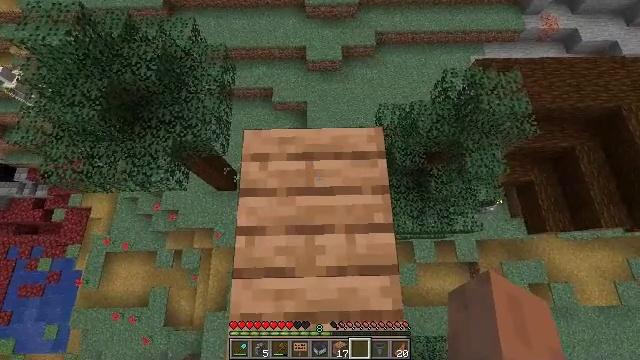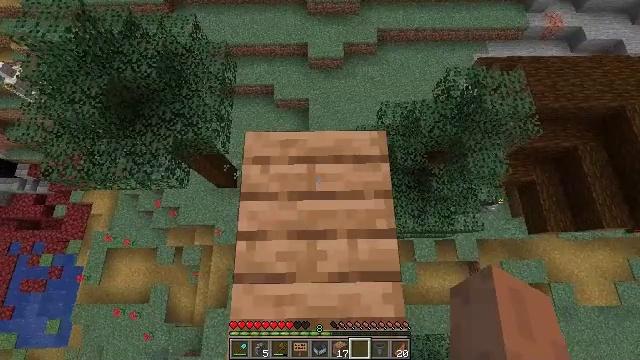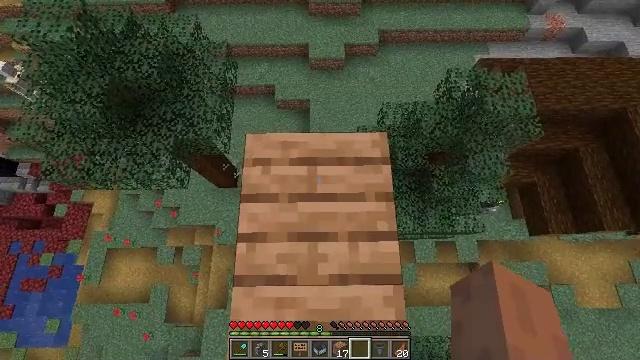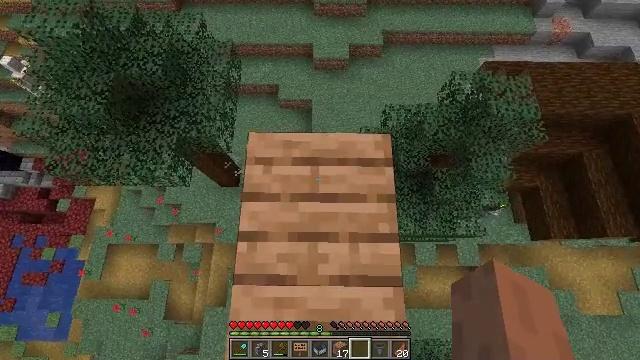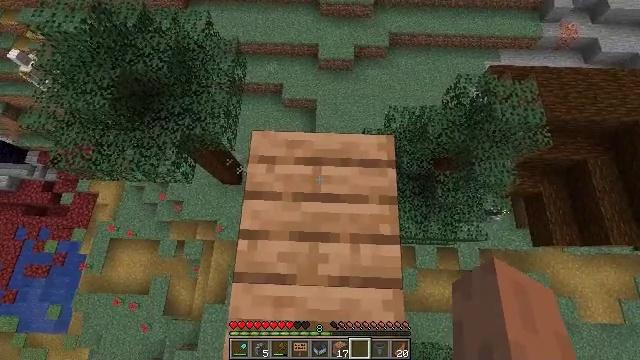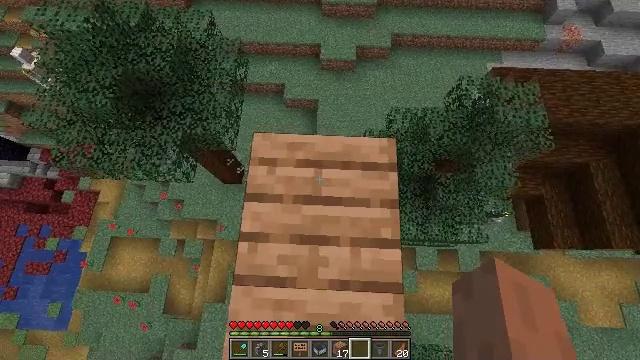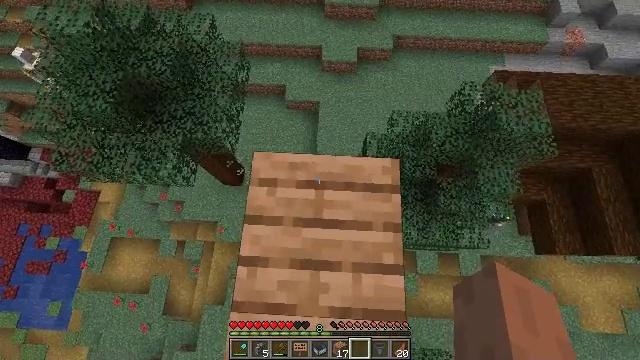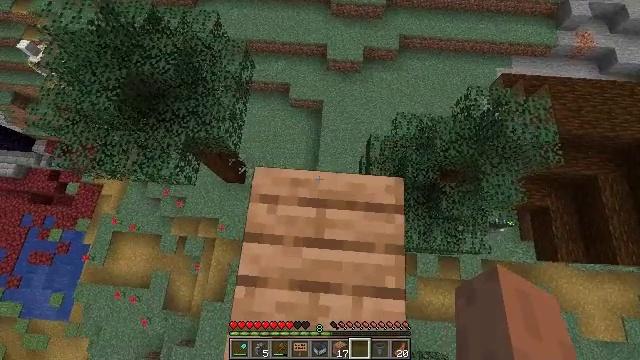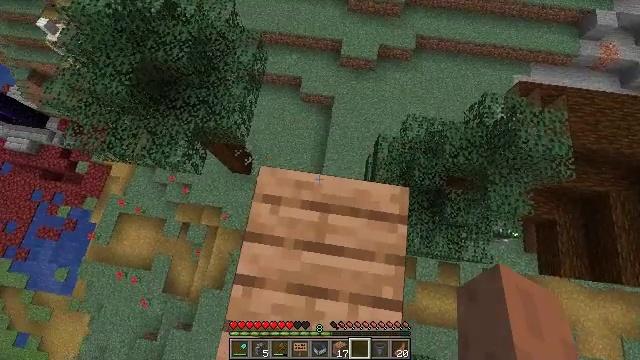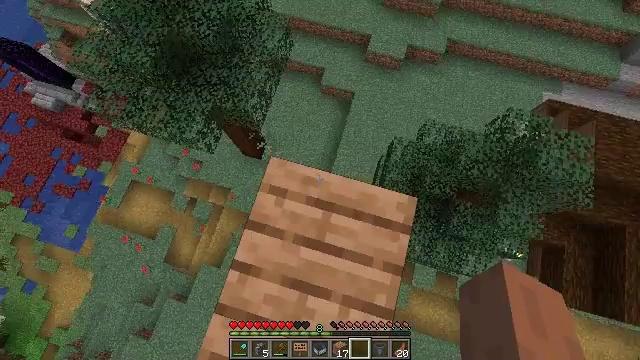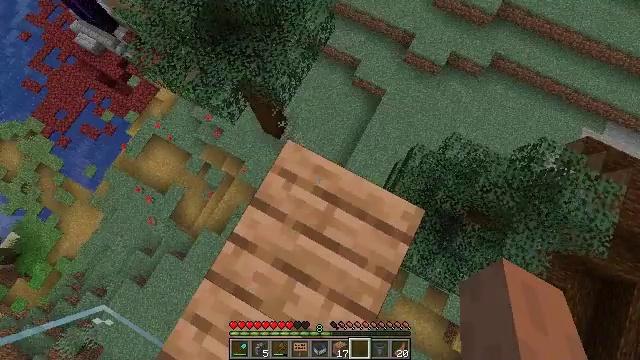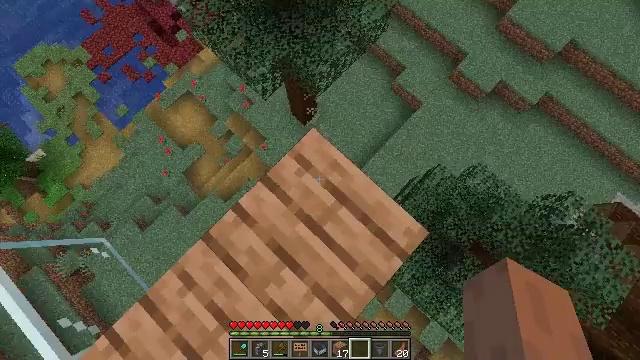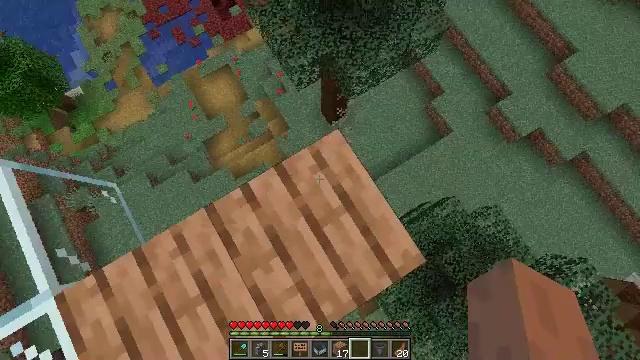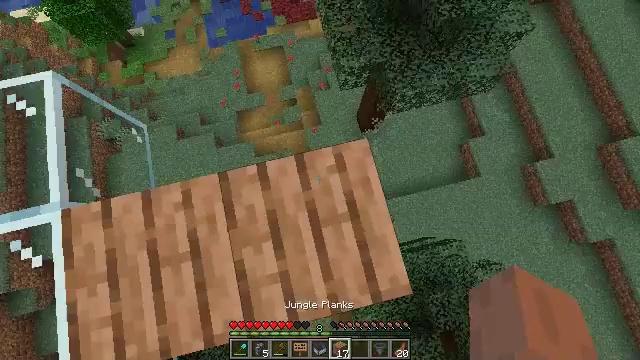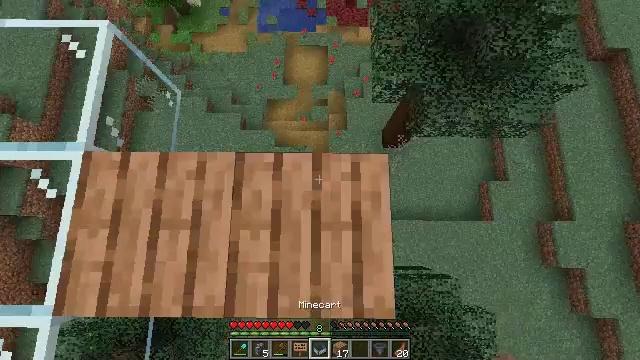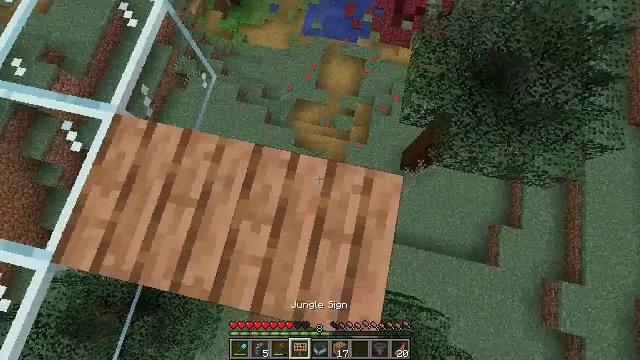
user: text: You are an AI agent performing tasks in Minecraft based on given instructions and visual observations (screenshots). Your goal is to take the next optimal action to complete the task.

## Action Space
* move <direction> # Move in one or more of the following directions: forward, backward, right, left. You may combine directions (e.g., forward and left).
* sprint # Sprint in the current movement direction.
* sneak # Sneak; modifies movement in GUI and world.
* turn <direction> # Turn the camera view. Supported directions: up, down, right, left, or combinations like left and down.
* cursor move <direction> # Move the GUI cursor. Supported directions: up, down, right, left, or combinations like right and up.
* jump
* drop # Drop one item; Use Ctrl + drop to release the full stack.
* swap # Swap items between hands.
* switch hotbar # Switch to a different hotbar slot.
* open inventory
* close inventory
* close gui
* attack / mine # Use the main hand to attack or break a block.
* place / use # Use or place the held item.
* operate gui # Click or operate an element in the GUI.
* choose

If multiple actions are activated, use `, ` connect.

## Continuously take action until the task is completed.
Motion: motion action
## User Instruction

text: Harvest jungle planks from a wall or floor.
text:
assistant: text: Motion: no_op
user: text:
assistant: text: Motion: no_op
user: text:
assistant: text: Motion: turn left
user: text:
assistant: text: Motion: turn left
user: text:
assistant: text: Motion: move forward
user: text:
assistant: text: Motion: move forward
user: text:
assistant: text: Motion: turn left
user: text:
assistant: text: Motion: turn left and down
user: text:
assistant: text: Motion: turn left and down
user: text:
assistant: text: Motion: turn left and down
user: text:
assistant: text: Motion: turn left and down
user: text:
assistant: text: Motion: turn left
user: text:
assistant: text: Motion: turn left
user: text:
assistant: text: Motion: turn left
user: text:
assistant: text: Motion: turn left and up
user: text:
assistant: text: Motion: turn left and up
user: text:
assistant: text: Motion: turn left and up
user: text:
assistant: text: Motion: turn left and up
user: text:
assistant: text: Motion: turn left and up
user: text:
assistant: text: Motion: turn left and up
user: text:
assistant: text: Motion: turn left
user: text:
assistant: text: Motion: turn left
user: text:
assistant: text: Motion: turn left
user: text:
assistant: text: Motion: turn left
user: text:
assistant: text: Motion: no_op
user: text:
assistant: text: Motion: no_op
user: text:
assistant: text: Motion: no_op
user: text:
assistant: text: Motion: no_op
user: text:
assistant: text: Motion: no_op
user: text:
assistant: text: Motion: no_op